Field crop: maize
Growth stage: 2
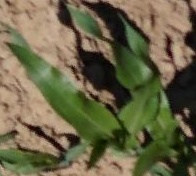
Species: maize